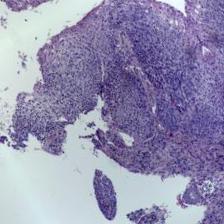
Diagnosis: OSCC